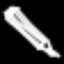
Label: pencil